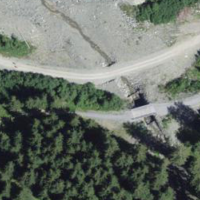
EUNIS habitat code: 43
Species observed at this site:
Sambucus racemosa